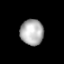
Tissue: lung
Cell type: Epithelial cells
Senescence score: 0.1447
Nuclear area (px): 585
Mean DAPI intensity: 176.463